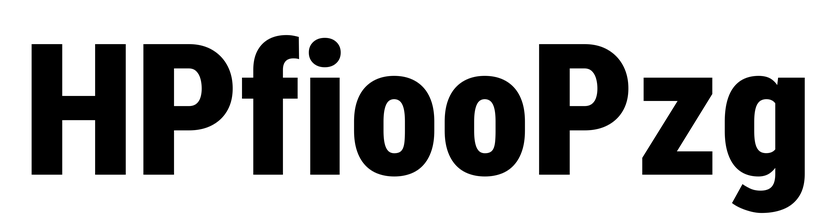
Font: Roboto_Condensed_Black